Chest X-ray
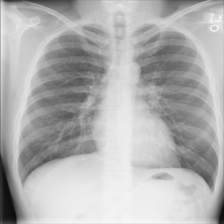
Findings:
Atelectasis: negative
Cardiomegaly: negative
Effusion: negative
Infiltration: negative
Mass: negative
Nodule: negative
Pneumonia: negative
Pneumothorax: negative
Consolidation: negative
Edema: negative
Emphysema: negative
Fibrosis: negative
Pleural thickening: negative
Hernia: negative